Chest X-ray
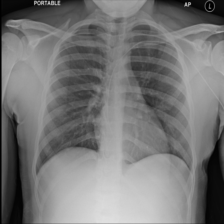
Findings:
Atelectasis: negative
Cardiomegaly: negative
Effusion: negative
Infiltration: negative
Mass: negative
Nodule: negative
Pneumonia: negative
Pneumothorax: negative
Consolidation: negative
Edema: negative
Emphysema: negative
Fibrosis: negative
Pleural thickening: negative
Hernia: negative